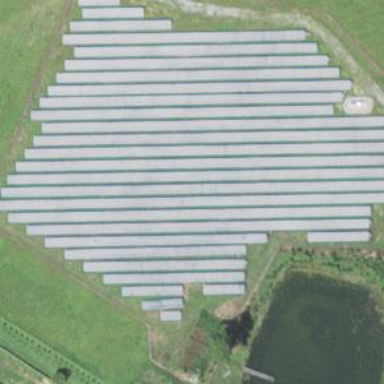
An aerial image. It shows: Solar power plant with photovoltaic technology surrounded by fence.